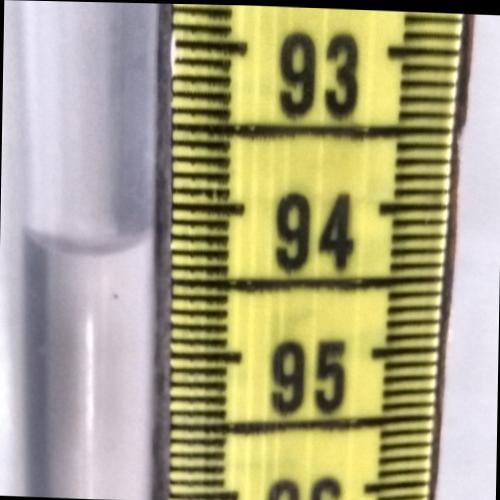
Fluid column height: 94.3 cm